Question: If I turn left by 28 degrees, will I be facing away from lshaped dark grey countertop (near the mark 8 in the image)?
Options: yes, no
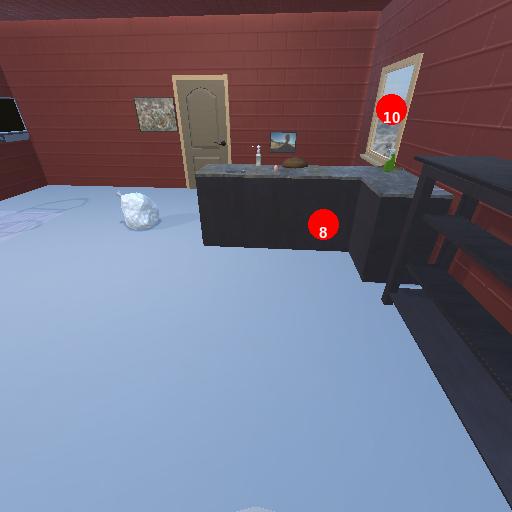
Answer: yes